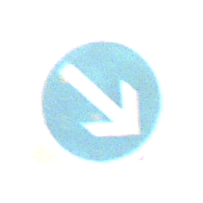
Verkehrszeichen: VorgeschriebeneVorbeifahrtRechts
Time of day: MorningAfternoon
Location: Roofed (Suburban)
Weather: PartlyCloudy
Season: Winter
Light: Natural